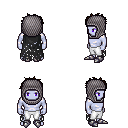
a pixel art fantasy rpg character, male body template, dark elf, purple skin, black tattered cape, white pants, brown bedhead hairstyle, chain hood, metal boots, four views (front, back, left, right), 2x2 character sprite sheet, small pixel art, hard edges, no anti-aliasing